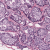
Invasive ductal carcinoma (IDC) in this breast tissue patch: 0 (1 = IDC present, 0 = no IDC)